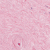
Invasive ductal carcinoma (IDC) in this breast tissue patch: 0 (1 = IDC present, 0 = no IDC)